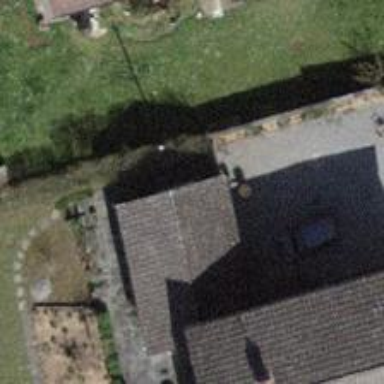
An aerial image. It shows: Garage.